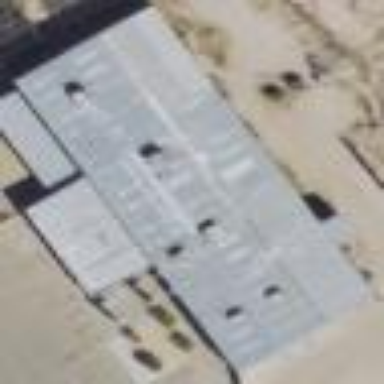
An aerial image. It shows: Commercial building.